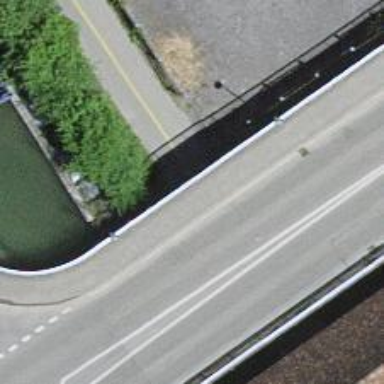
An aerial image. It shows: Tunnel for cyclists along cycleway.